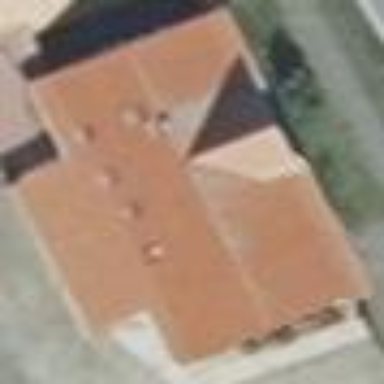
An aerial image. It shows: Building.